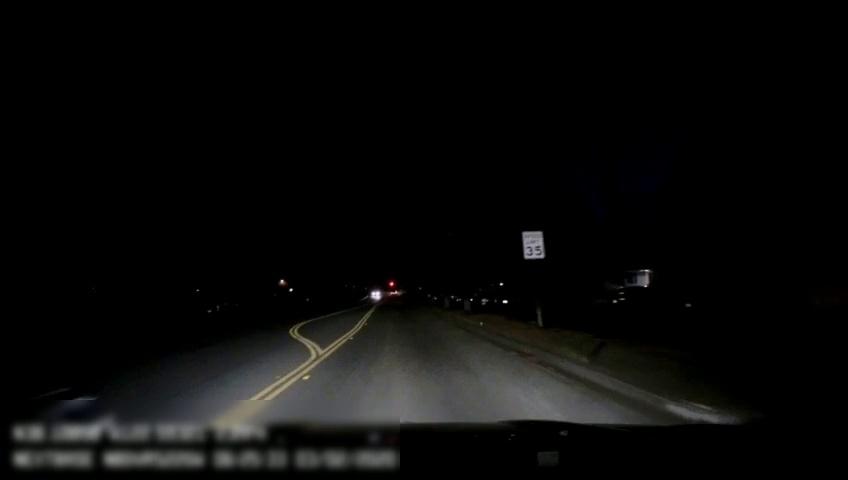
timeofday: Night
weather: Other
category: Drivable Space
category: Lanes | Alternate Lane
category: Lanes | Current Lane
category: Lanes | Alternate Lane
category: Lanes | Alternate Lane
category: Lanes | Alternate Lane
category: Traffic | Signs